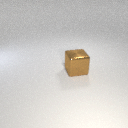
large brown metal cube